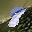
Label: 8